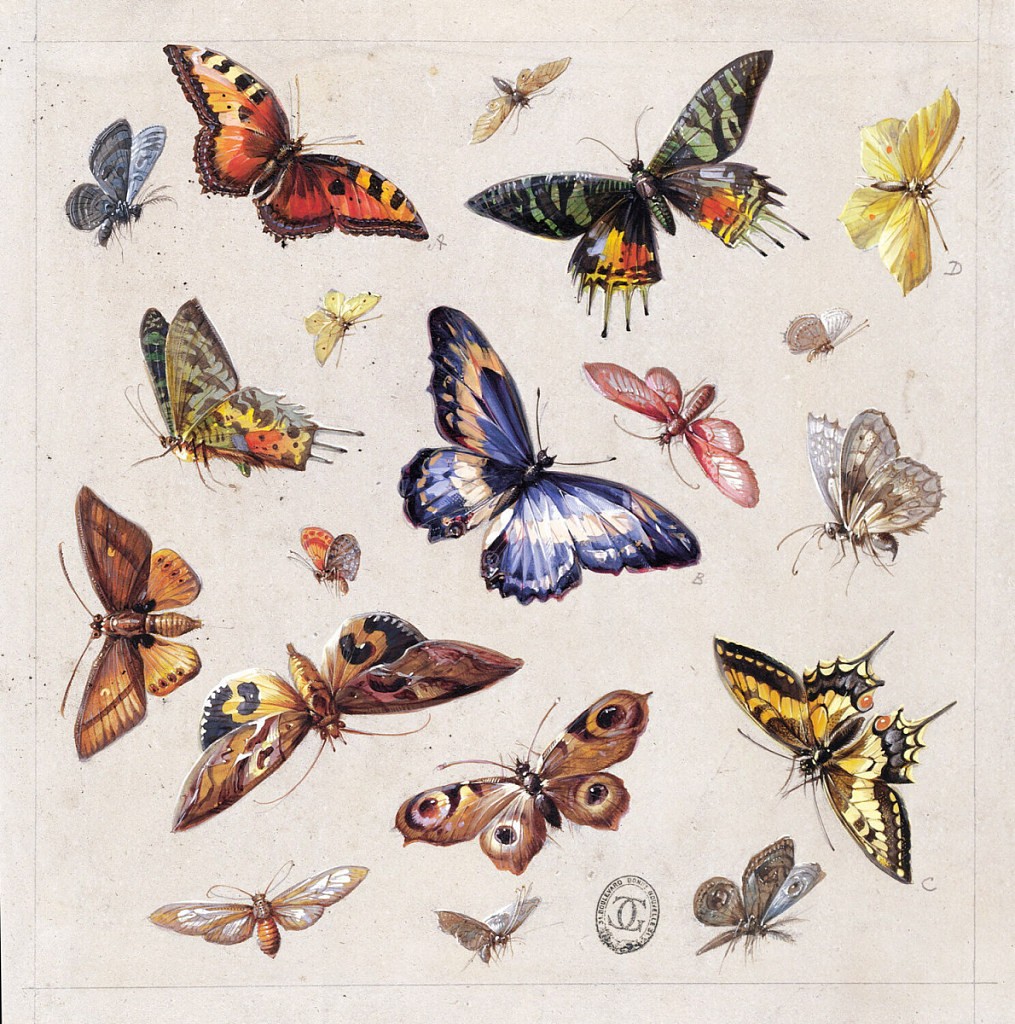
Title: Design for Textile or Wallpaper: Butterflies
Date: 19th century
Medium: Brush and gouache, graphite on cream paper
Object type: Drawing
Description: Square composition at center of page with butterflies and moths of various colors and sizes flying in different directions.